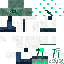
A female skeleton skin with dark skin, wearing brown long hair dressed in a blue hoodie and brown pants, featuring a closed mouth.